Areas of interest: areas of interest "Temple"
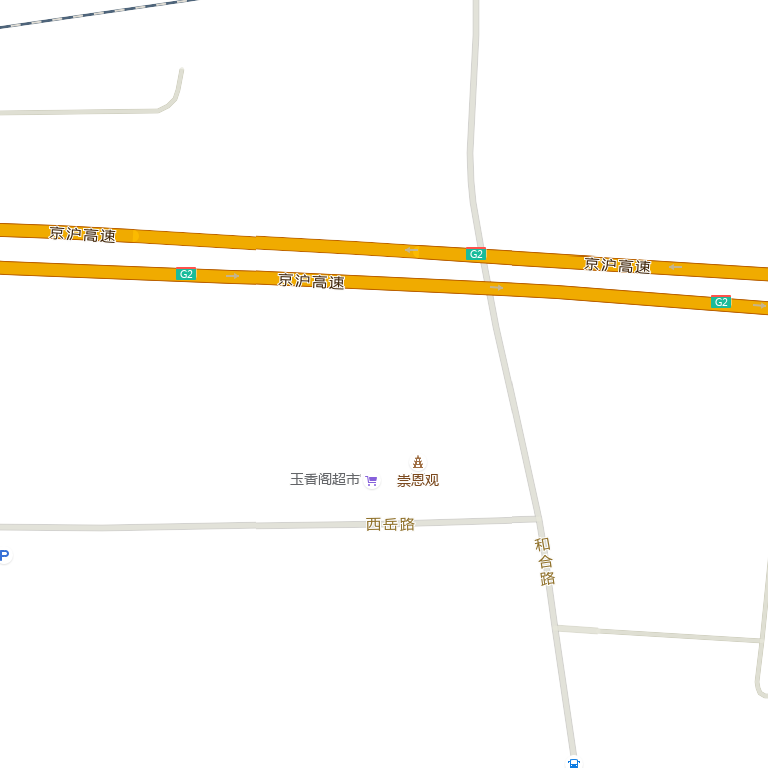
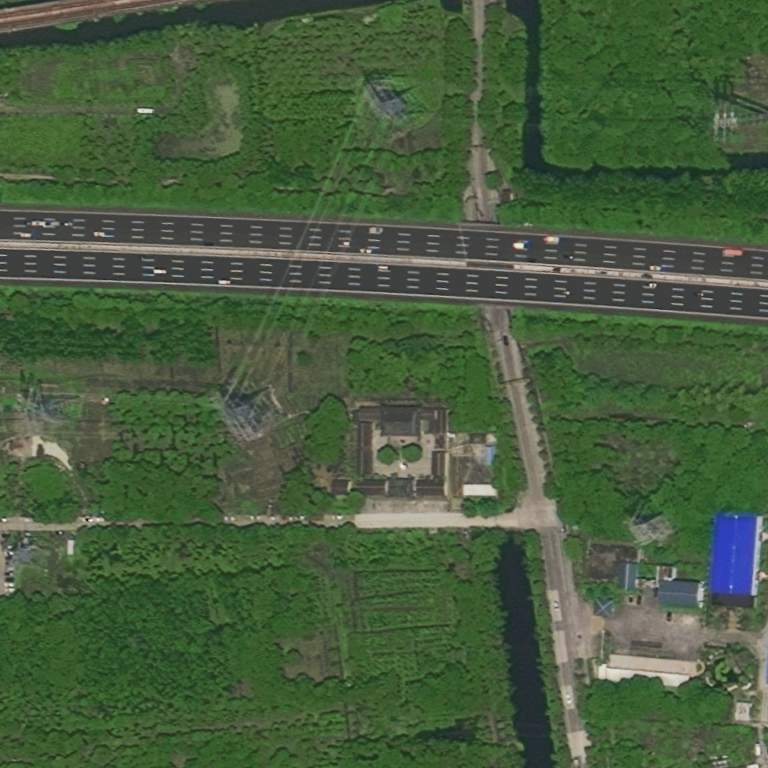